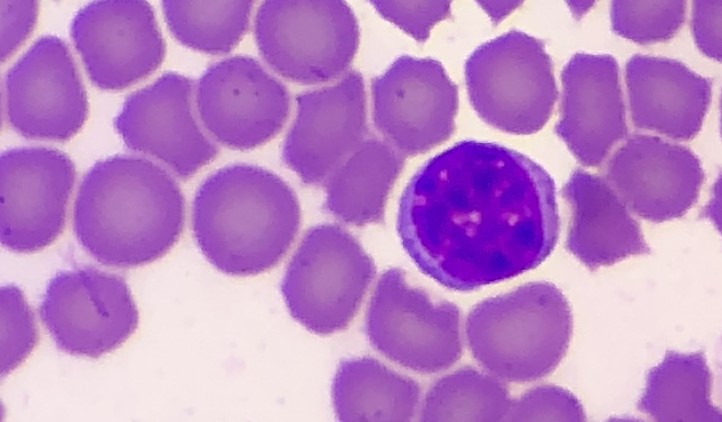
White blood cell type: Lymphocyte